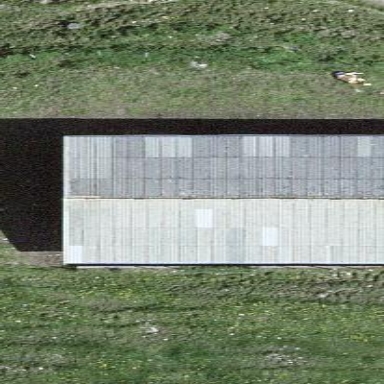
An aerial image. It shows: Cabin.